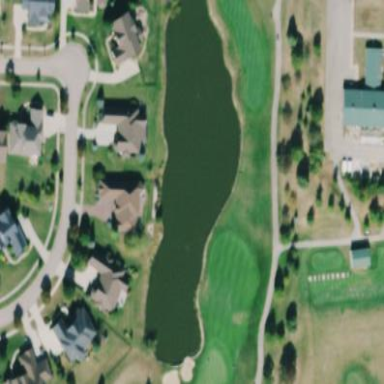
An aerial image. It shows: Water hazard in golf course. The hazard is natural water feature.